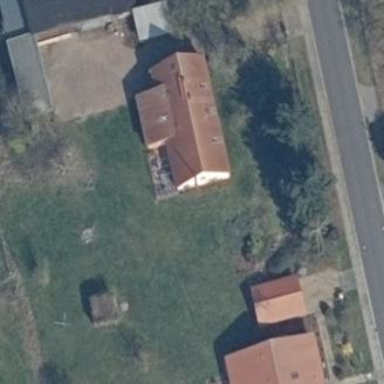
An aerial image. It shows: Simple and straightforward house.